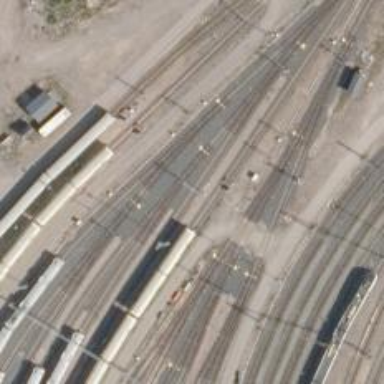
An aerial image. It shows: Railway signal.